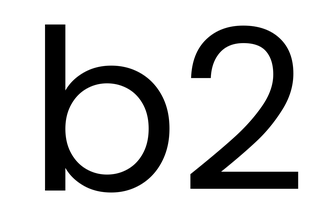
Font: Poppins-Regular